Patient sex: M
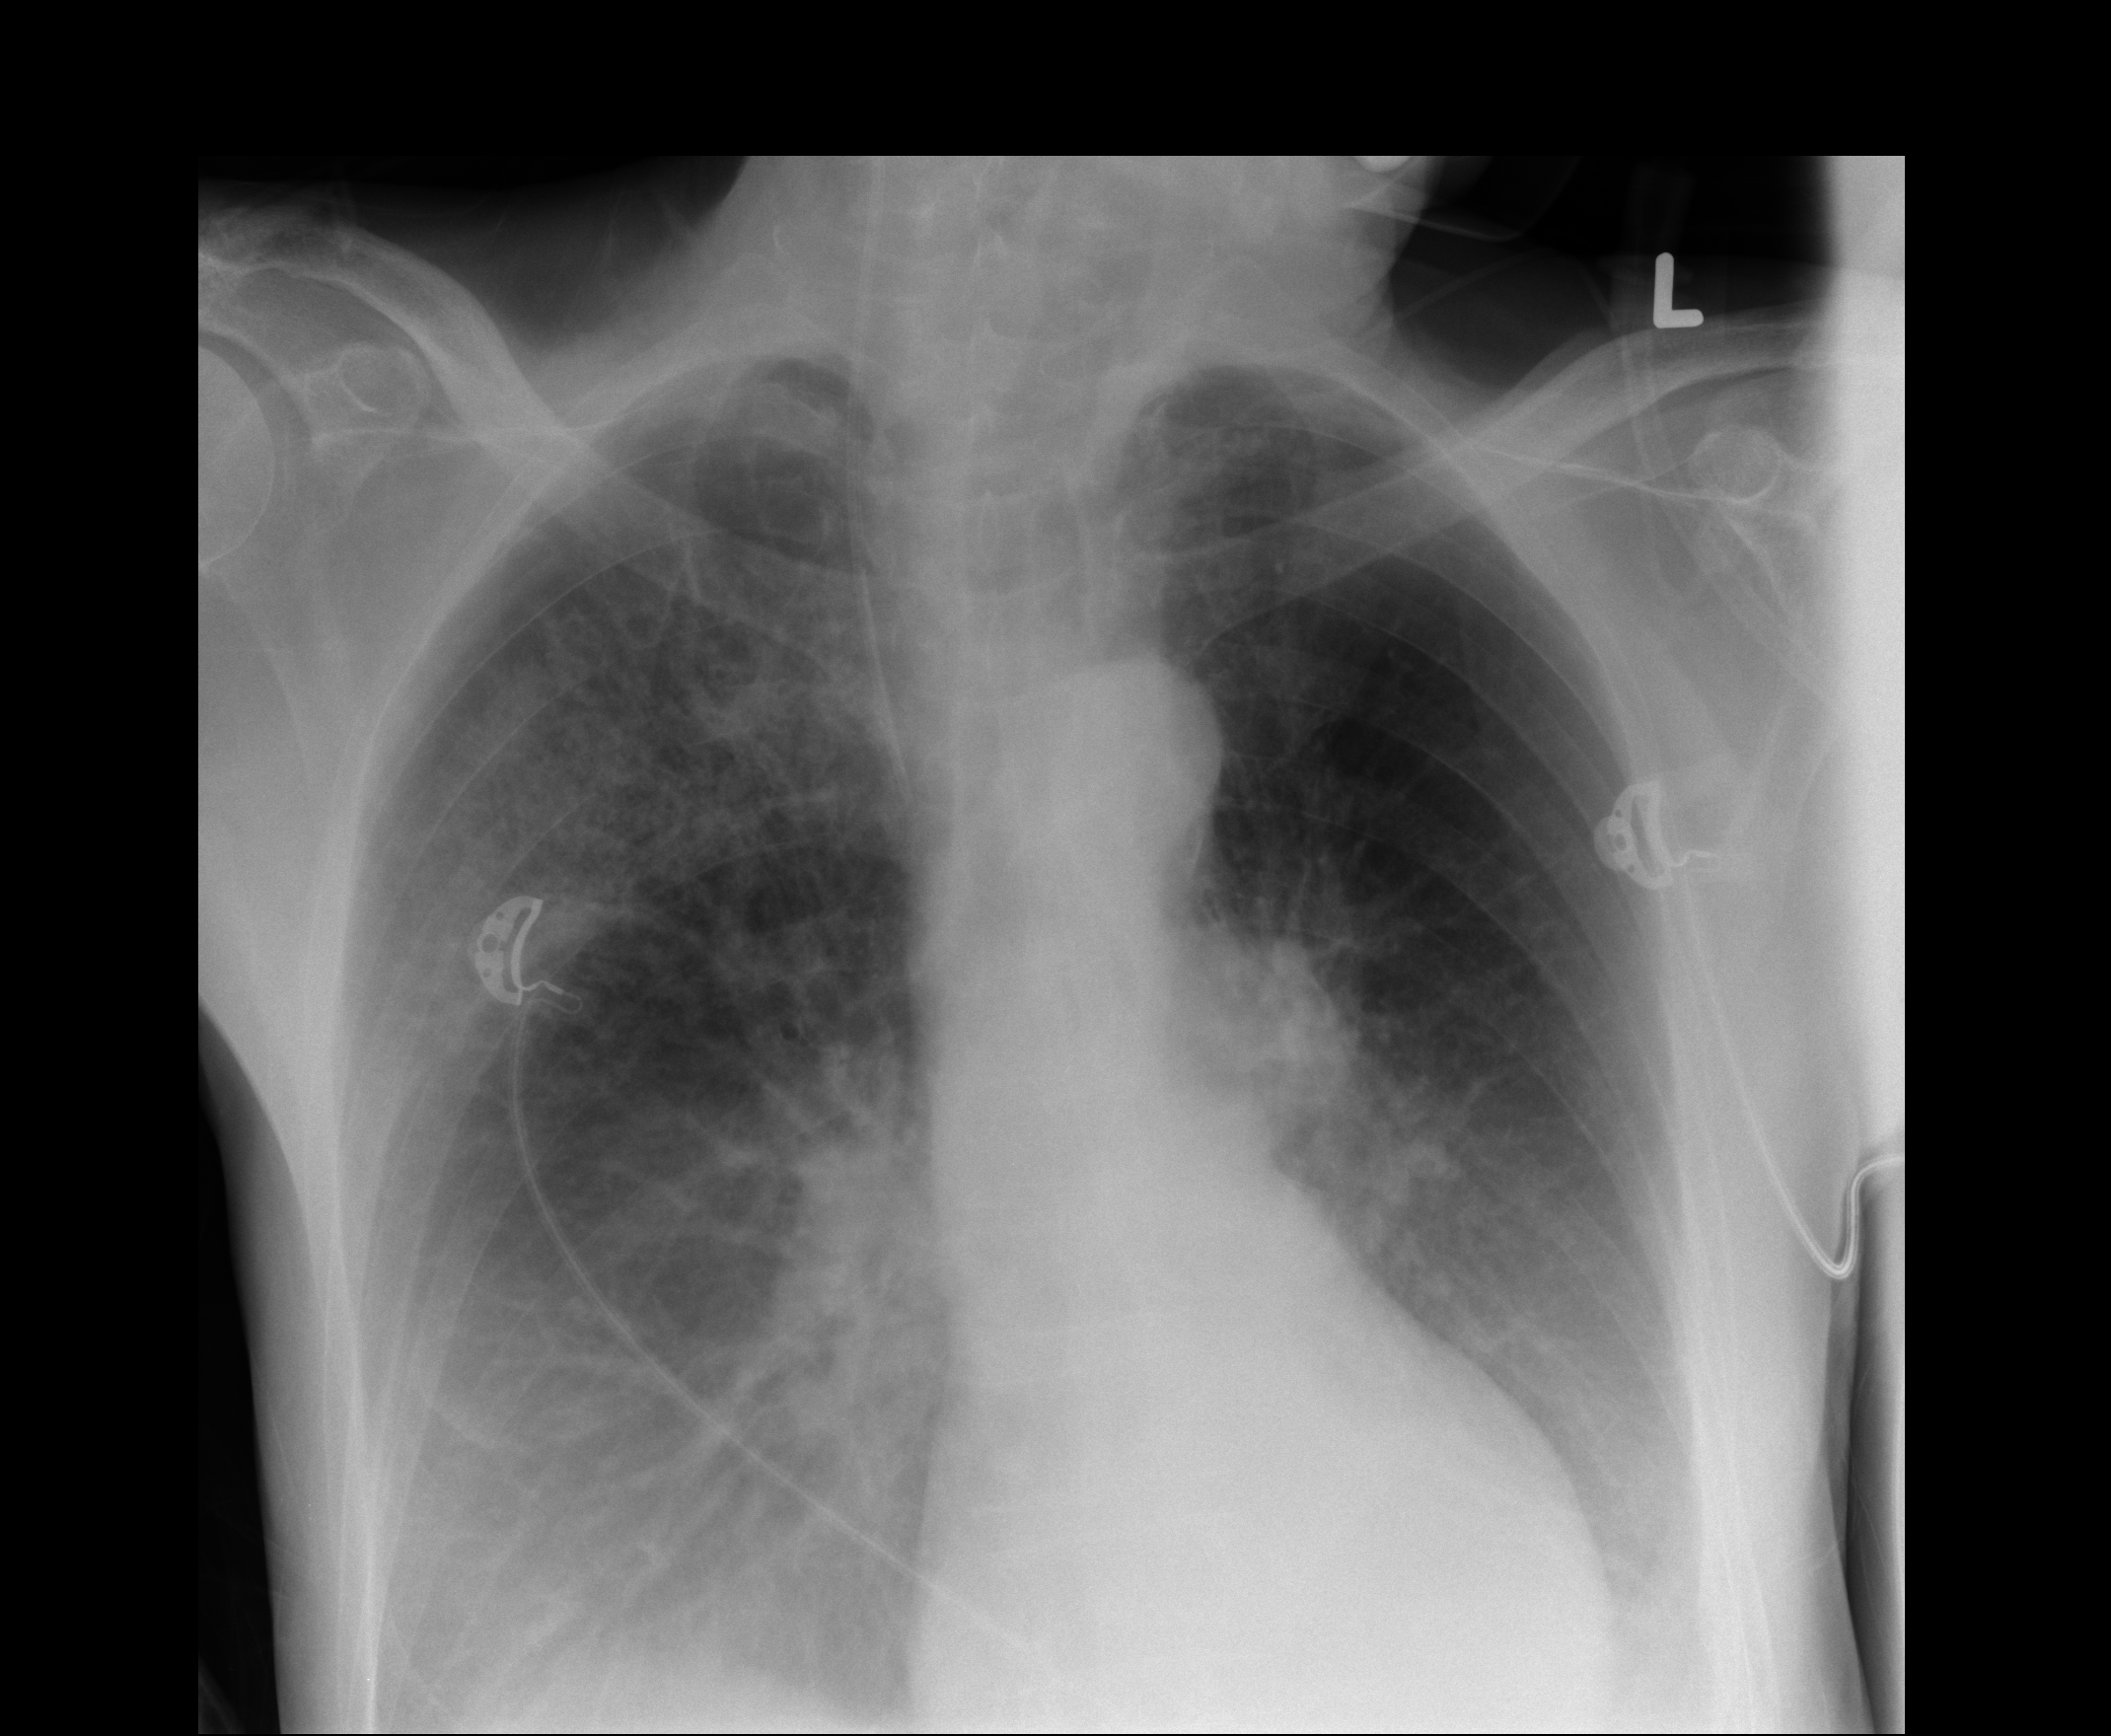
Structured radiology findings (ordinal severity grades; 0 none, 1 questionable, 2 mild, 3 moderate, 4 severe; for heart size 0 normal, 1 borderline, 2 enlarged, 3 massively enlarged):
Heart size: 0
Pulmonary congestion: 2
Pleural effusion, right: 2
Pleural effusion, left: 2
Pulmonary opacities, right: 1
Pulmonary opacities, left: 0
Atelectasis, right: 2
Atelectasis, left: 0